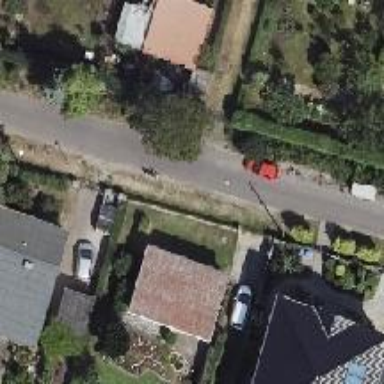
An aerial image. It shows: Residential road with asphalt surface.